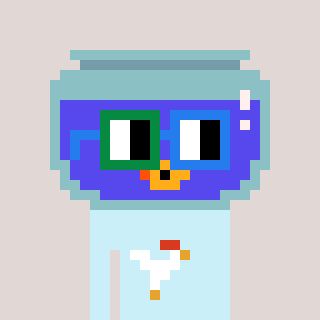
a pixel art character with square green and blue glasses, a goldfish-shaped head and a cold-colored body on a warm background